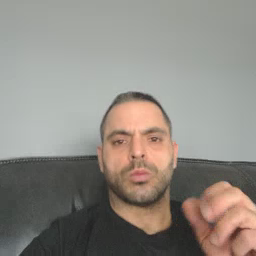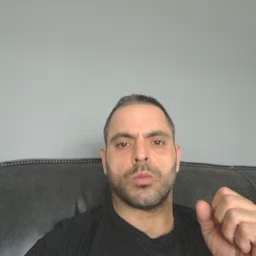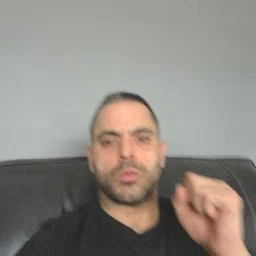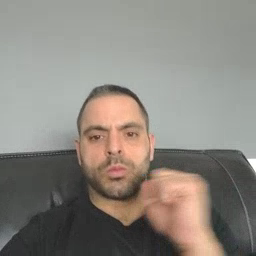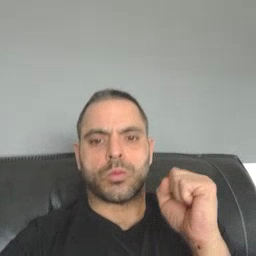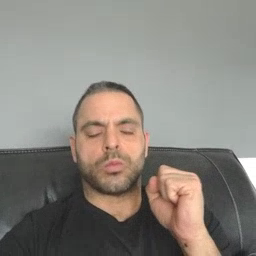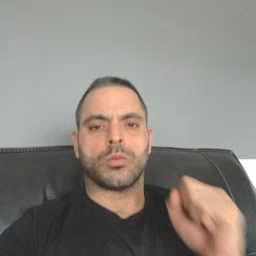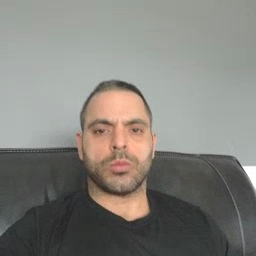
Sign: refrigerator